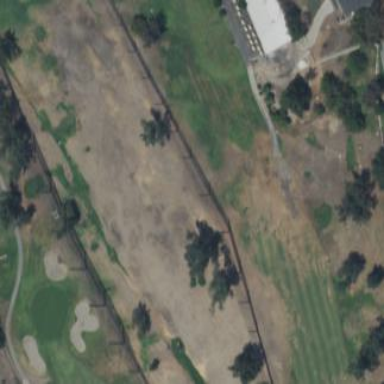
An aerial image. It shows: Grassy area designated as driving range for golf.